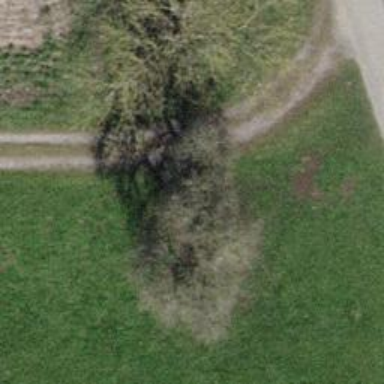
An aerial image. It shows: Beautiful tree in nature.